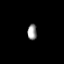
Tissue: prostate
Cell type: Epithelial cells
Senescence score: 0.1998
Nuclear area (px): 145
Mean DAPI intensity: 150.29